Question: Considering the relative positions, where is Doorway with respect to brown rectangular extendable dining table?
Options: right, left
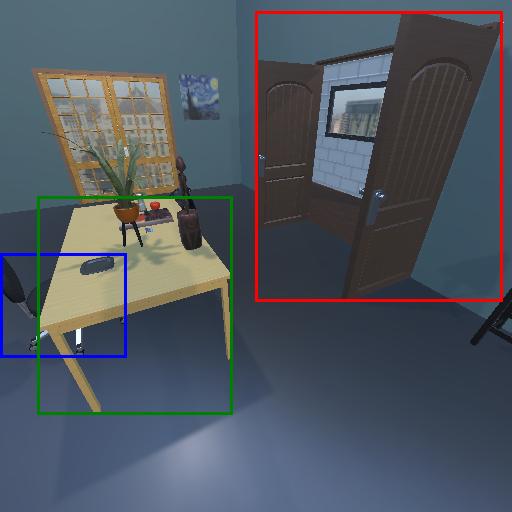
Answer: right